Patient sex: M
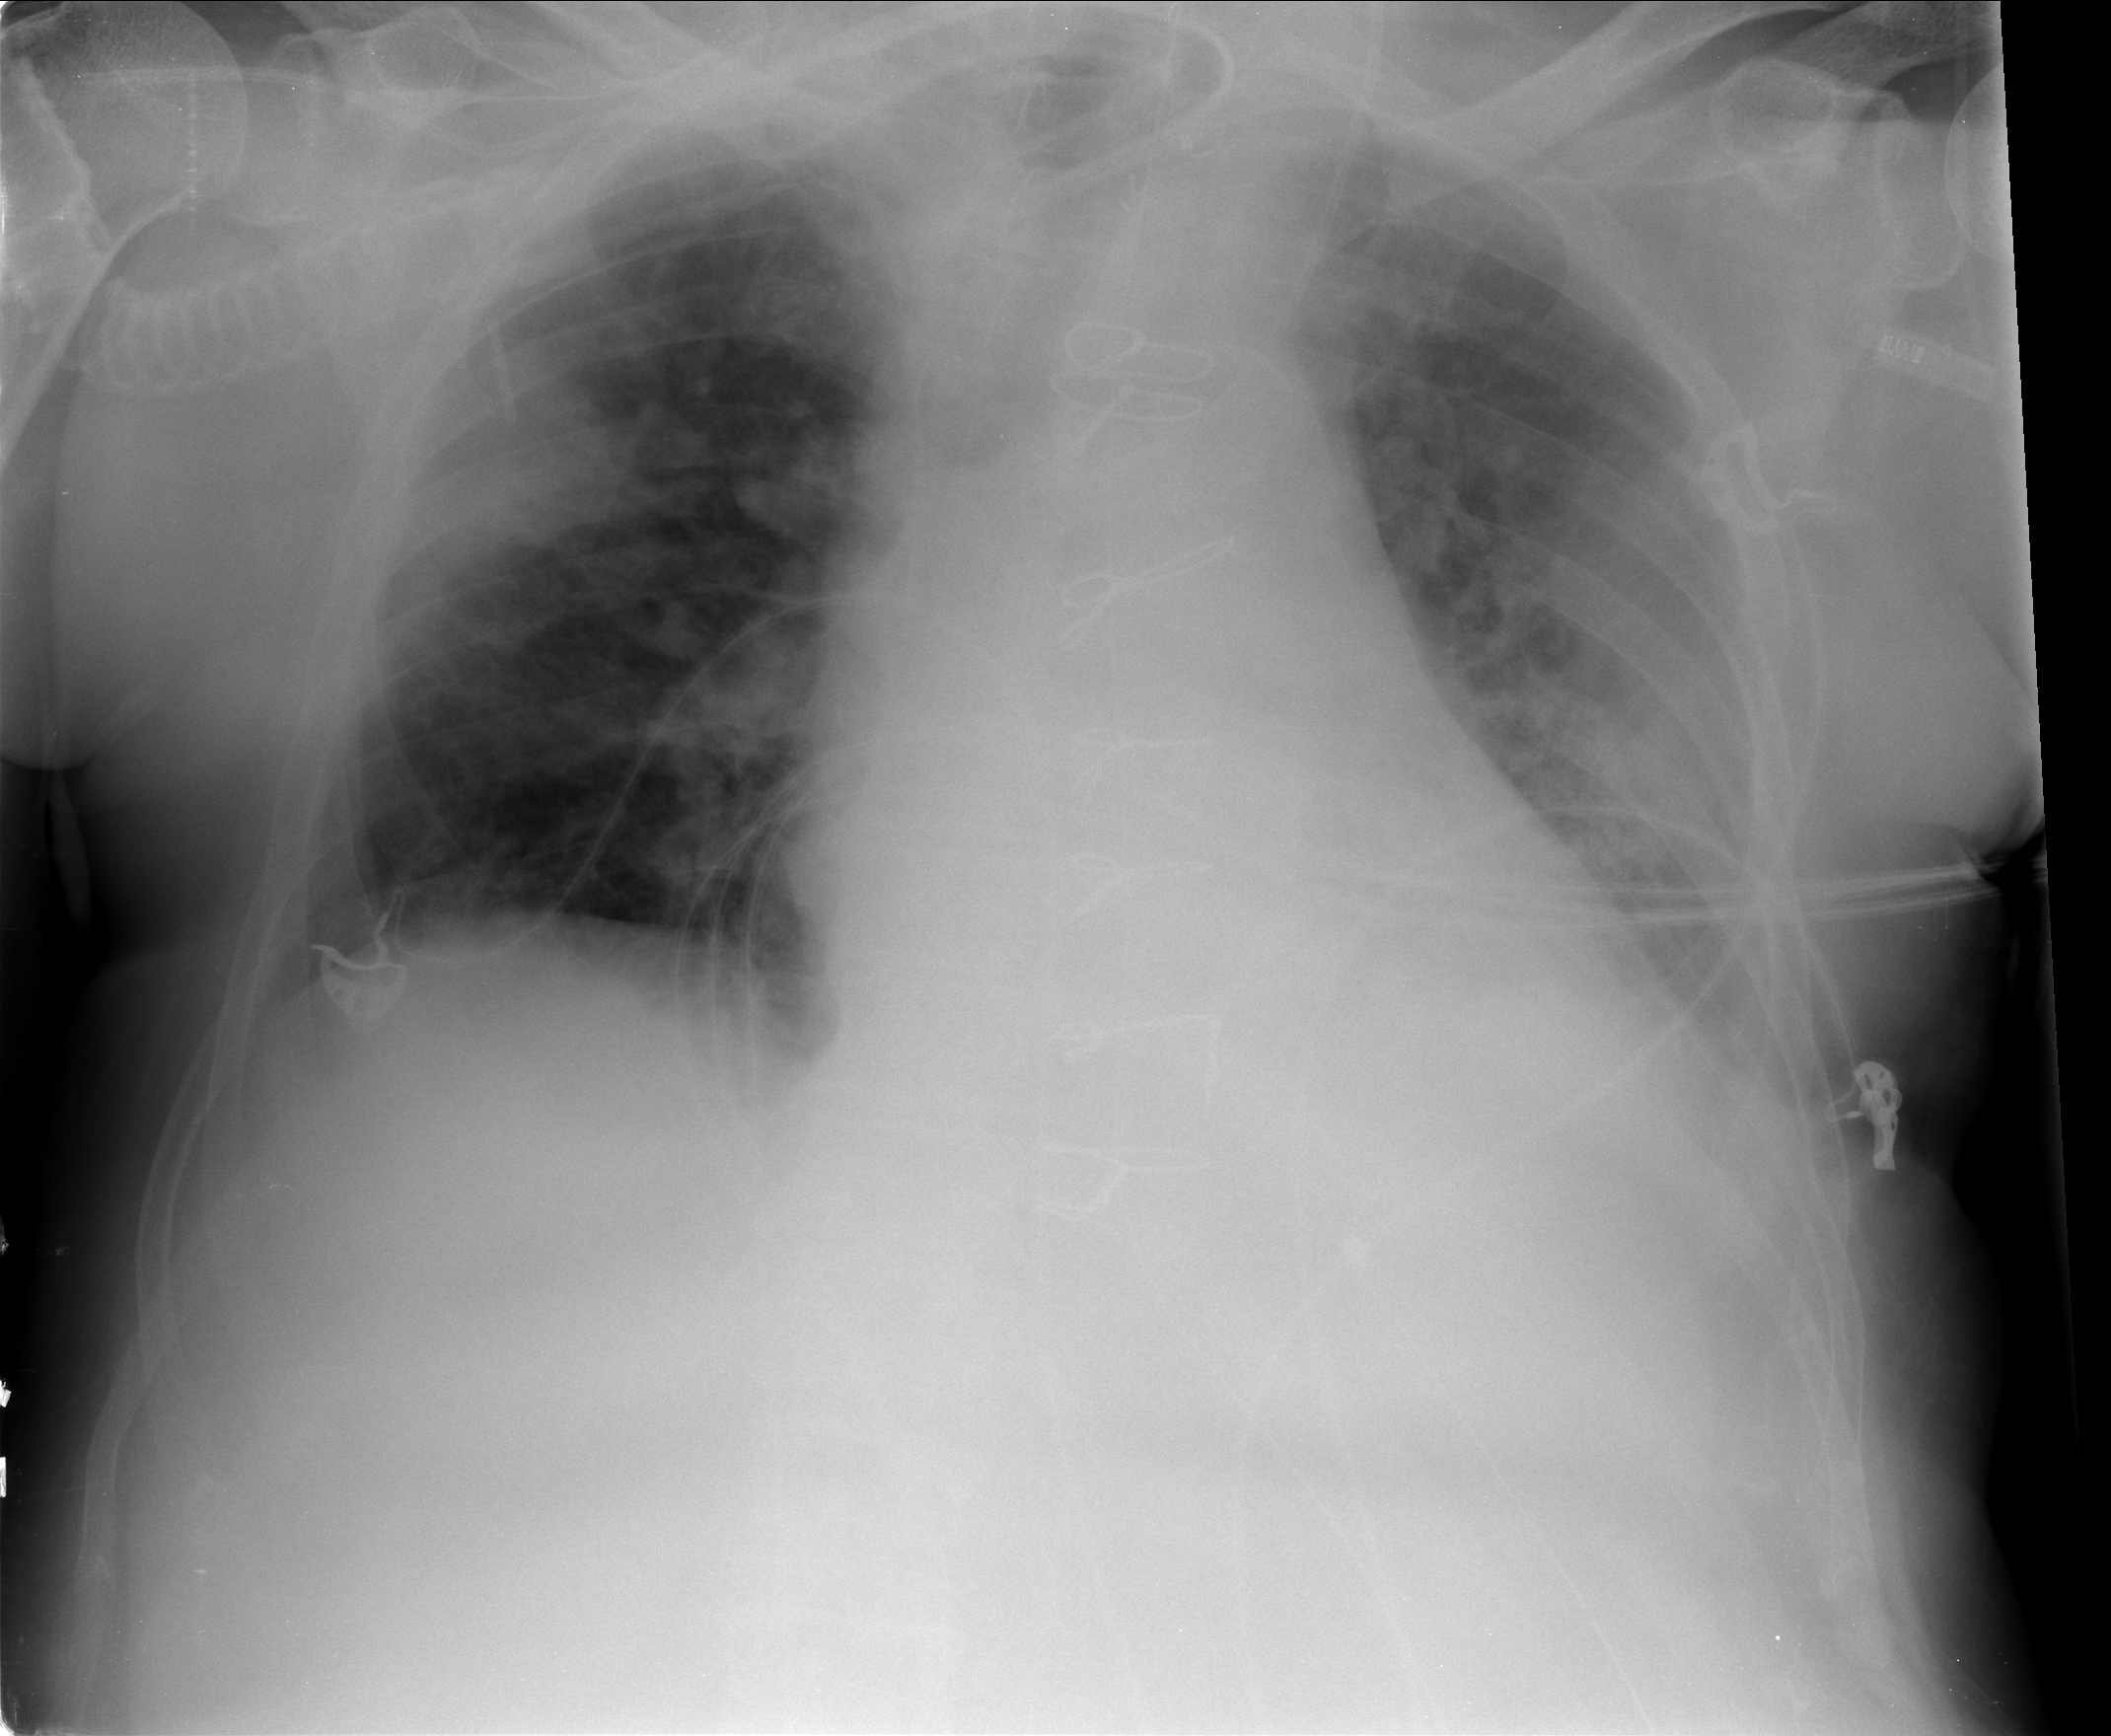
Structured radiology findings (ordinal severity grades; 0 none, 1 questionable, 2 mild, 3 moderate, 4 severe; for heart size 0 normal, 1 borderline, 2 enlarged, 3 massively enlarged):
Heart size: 2
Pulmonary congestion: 2
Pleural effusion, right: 0
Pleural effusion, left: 2
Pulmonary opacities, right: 3
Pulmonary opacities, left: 3
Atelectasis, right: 2
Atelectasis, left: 2